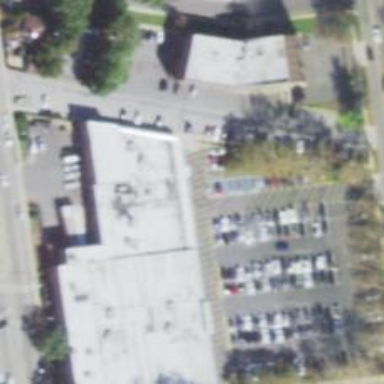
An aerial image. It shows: Pharmacy providing healthcare services.